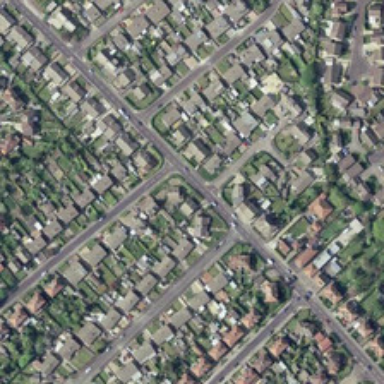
Many buildings and green trees are in a dense residential area .